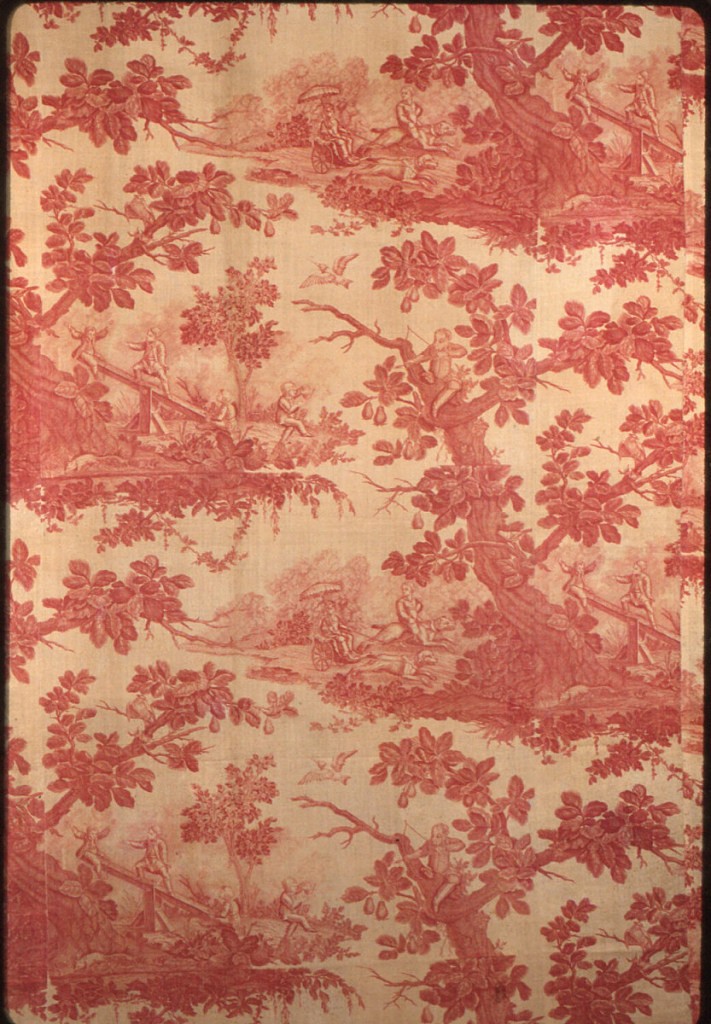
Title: Jeux d'enfants
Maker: Oberkampf & Cie., Jouy-en-Josas, France, 1759–1815
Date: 1770–83
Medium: cotton Technique: printed by engraved plate on plain weave foundation
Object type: Textile
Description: Panel made of one complete and three incomplete lengths of this fabric. Design of children playing several kinds of games around a large gnarled tree. Many small birds in design. In red on white.